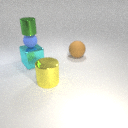
small blue rubber sphere below small green metal cylinder